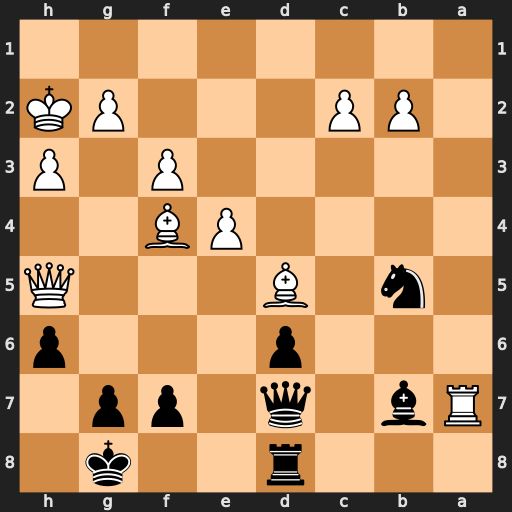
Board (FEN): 3r2k1/Rb1q1pp1/3p3p/1n1B3Q/4PB2/5P1P/1PP3PK/8
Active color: b
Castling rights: -
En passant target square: -
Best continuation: Nxa7 Bxh6 Bxd5 Qg5 f6